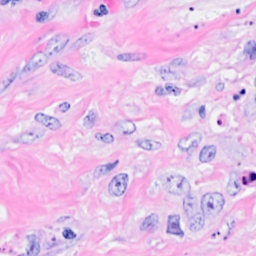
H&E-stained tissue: Breast